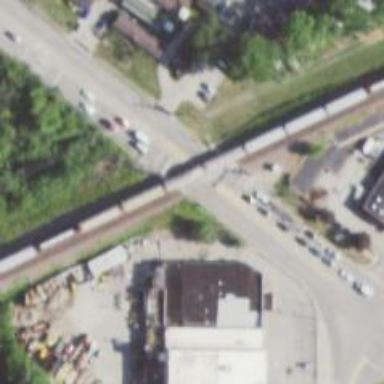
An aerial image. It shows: Railway crossing with full barrier.